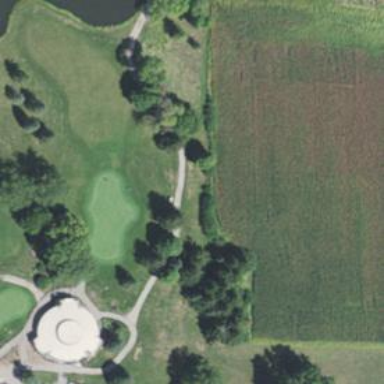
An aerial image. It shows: Service road designated as golf cart path.